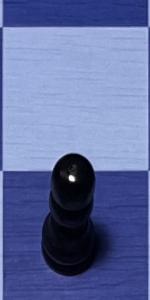
Label: Pawn_Black